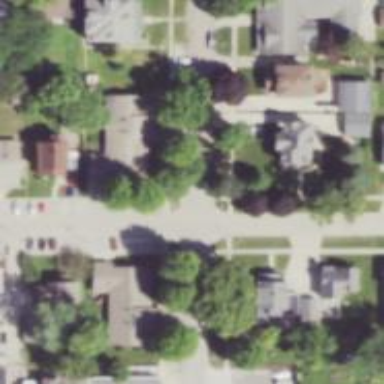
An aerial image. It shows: Residential road.